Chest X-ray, PA view. Patient: 67 years old, sex M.
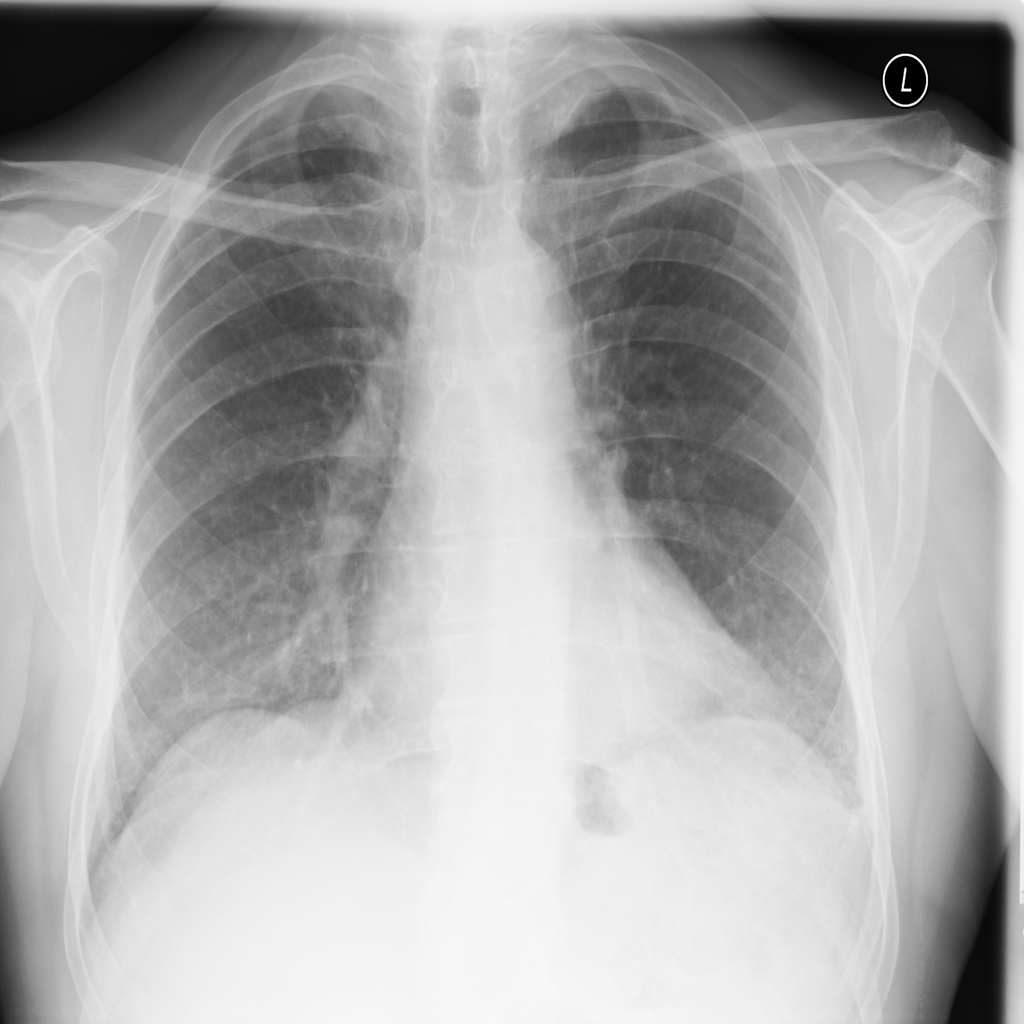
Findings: Fibrosis, Infiltration